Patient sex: M
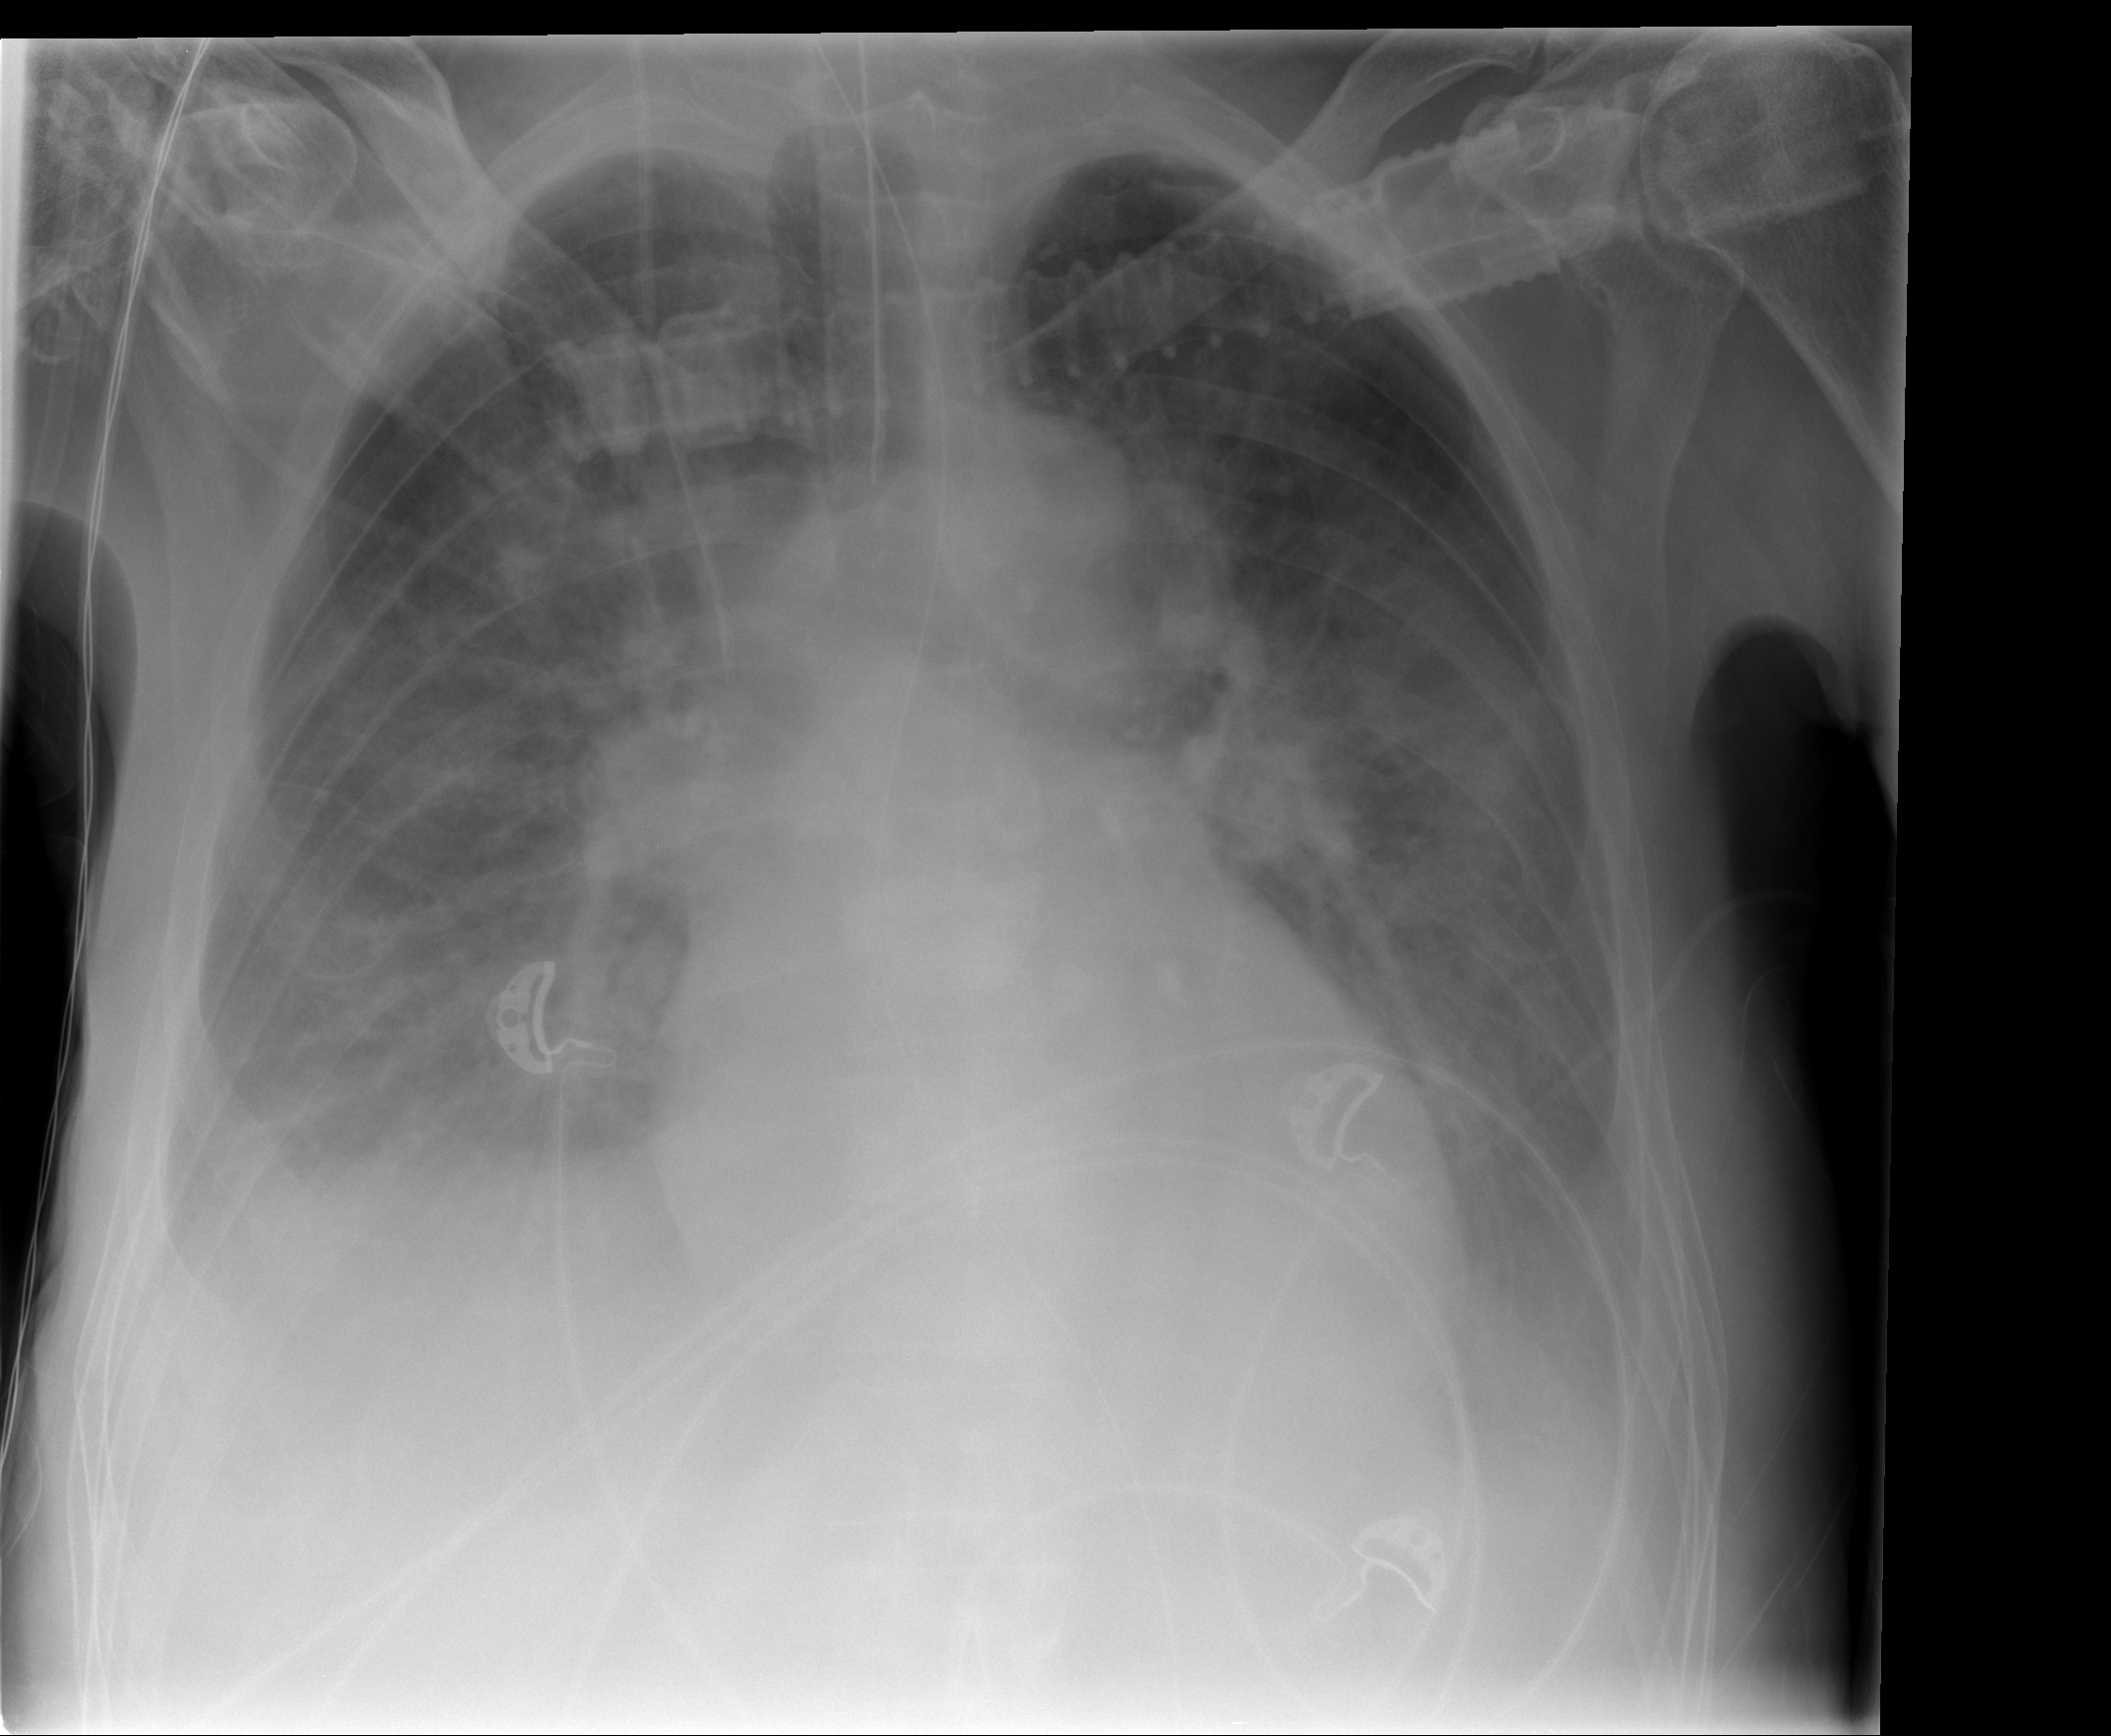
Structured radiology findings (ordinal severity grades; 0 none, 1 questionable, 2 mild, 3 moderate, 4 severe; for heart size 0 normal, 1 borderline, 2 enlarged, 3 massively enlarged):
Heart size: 2
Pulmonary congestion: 3
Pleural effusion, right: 2
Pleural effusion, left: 2
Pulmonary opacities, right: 2
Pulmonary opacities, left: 2
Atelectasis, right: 2
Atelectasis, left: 2